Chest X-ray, AP view. Patient: 53 years old, sex M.
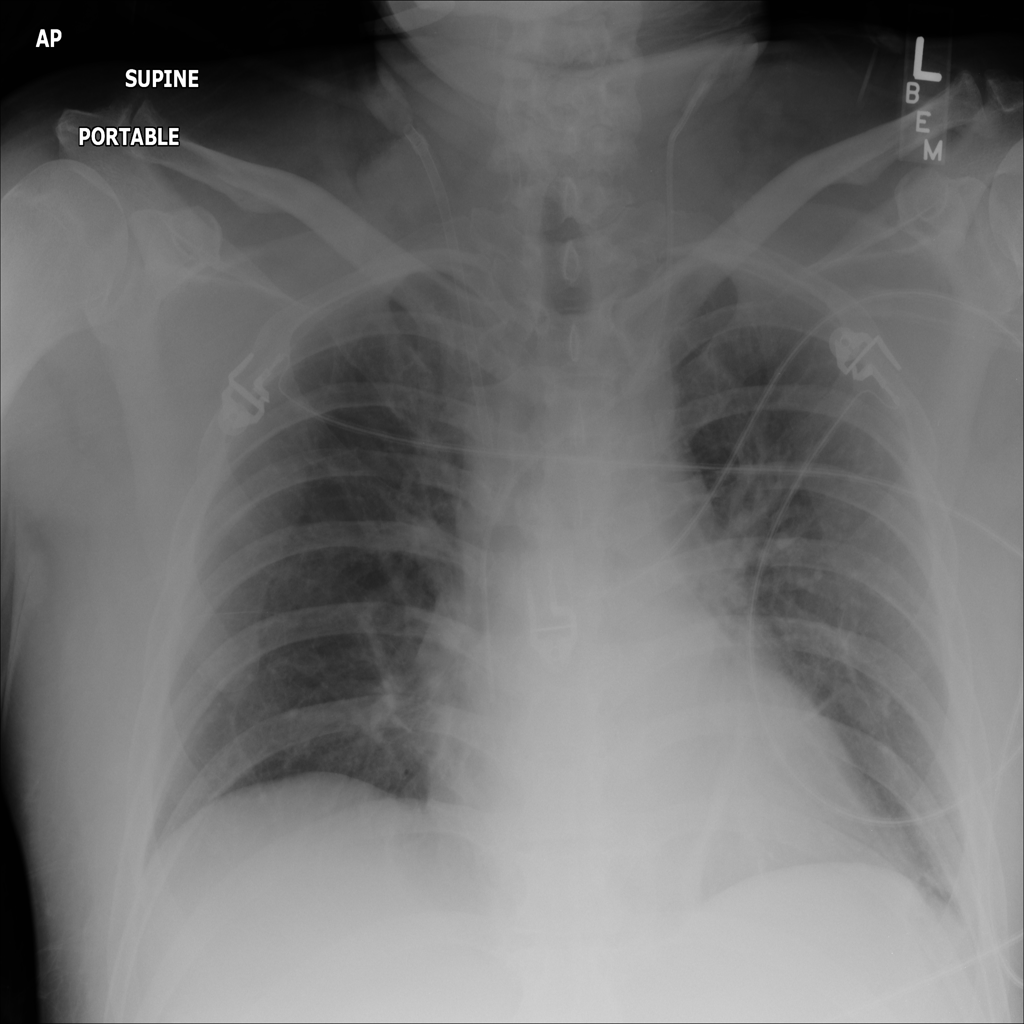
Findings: No Finding